Question: I want to get the data of an excel-file(from A2-A28--> first column) into my C# program. My code looks like this:
'''
using System.IO;
using Excel = Microsoft.Office.Interop.Excel;
private void btnEinlesen1_Click(object sender, EventArgs e)
{
ofd.Filter = "Excel (*.xls;*.xlsx)|*.xls;*.xlsx;|" + "All files (*.*)|*.*";
ofd.InitialDirectory = Environment.GetFolderPath(Environment.SpecialFolder.Personal);
ofd.Title = "Exceldatei offnen";
ofd.FileName = "";
DialogResult dr = ofd.ShowDialog();
if (dr == DialogResult.OK)
{
Excel.Application xlApp; //Excel starten
Excel.Workbook xlWorkBook; // Dokument anlegen
Excel.Worksheet xlWorkSheet; // Blatt anlagen
object misValue = System.Reflection.Missing.Value;
xlApp = new Excel.Application();
xlWorkBook = xlApp.Workbooks.Open(ofd.FileName, 0, true, 5, "", "", true, Microsoft.Office.Interop.Excel.XlPlatform.xlWindows, " ", false, false, 0, true, 1, 0);
xlWorkSheet = (Excel.Worksheet)xlWorkBook.Worksheets.get_Item(1); //Zugriff auf erstes Sheet
string aux = "";
for (int i = 2; i <= 28; i++)
{
aux += xlWorkSheet.get_Range("A" + i.ToString(), "A" + i.ToString()).Value.toString() + "/";
}
aux.ToArray(); //wandelt string aux in ein array um
MessageBox.Show(aux.ToString());
xlWorkBook.Close(true, misValue, misValue);
xlApp.Quit();
releaseObject(xlWorkSheet);
releaseObject(xlWorkBook);
releaseObject(xlApp);
}
}
private void releaseObject(object obj)
{
try
{
System.Runtime.InteropServices.Marshal.ReleaseComObject(obj);
obj = null;
}
catch (Exception ex)
{
obj = null;
MessageBox.Show("Unable to release the Object " + ex.ToString());
}
finally
{
GC.Collect();
}
}
}
'''
}
But every time 1 read in the excel file (where A2-A28 is full with numbers) i get an error:

what's the problem?
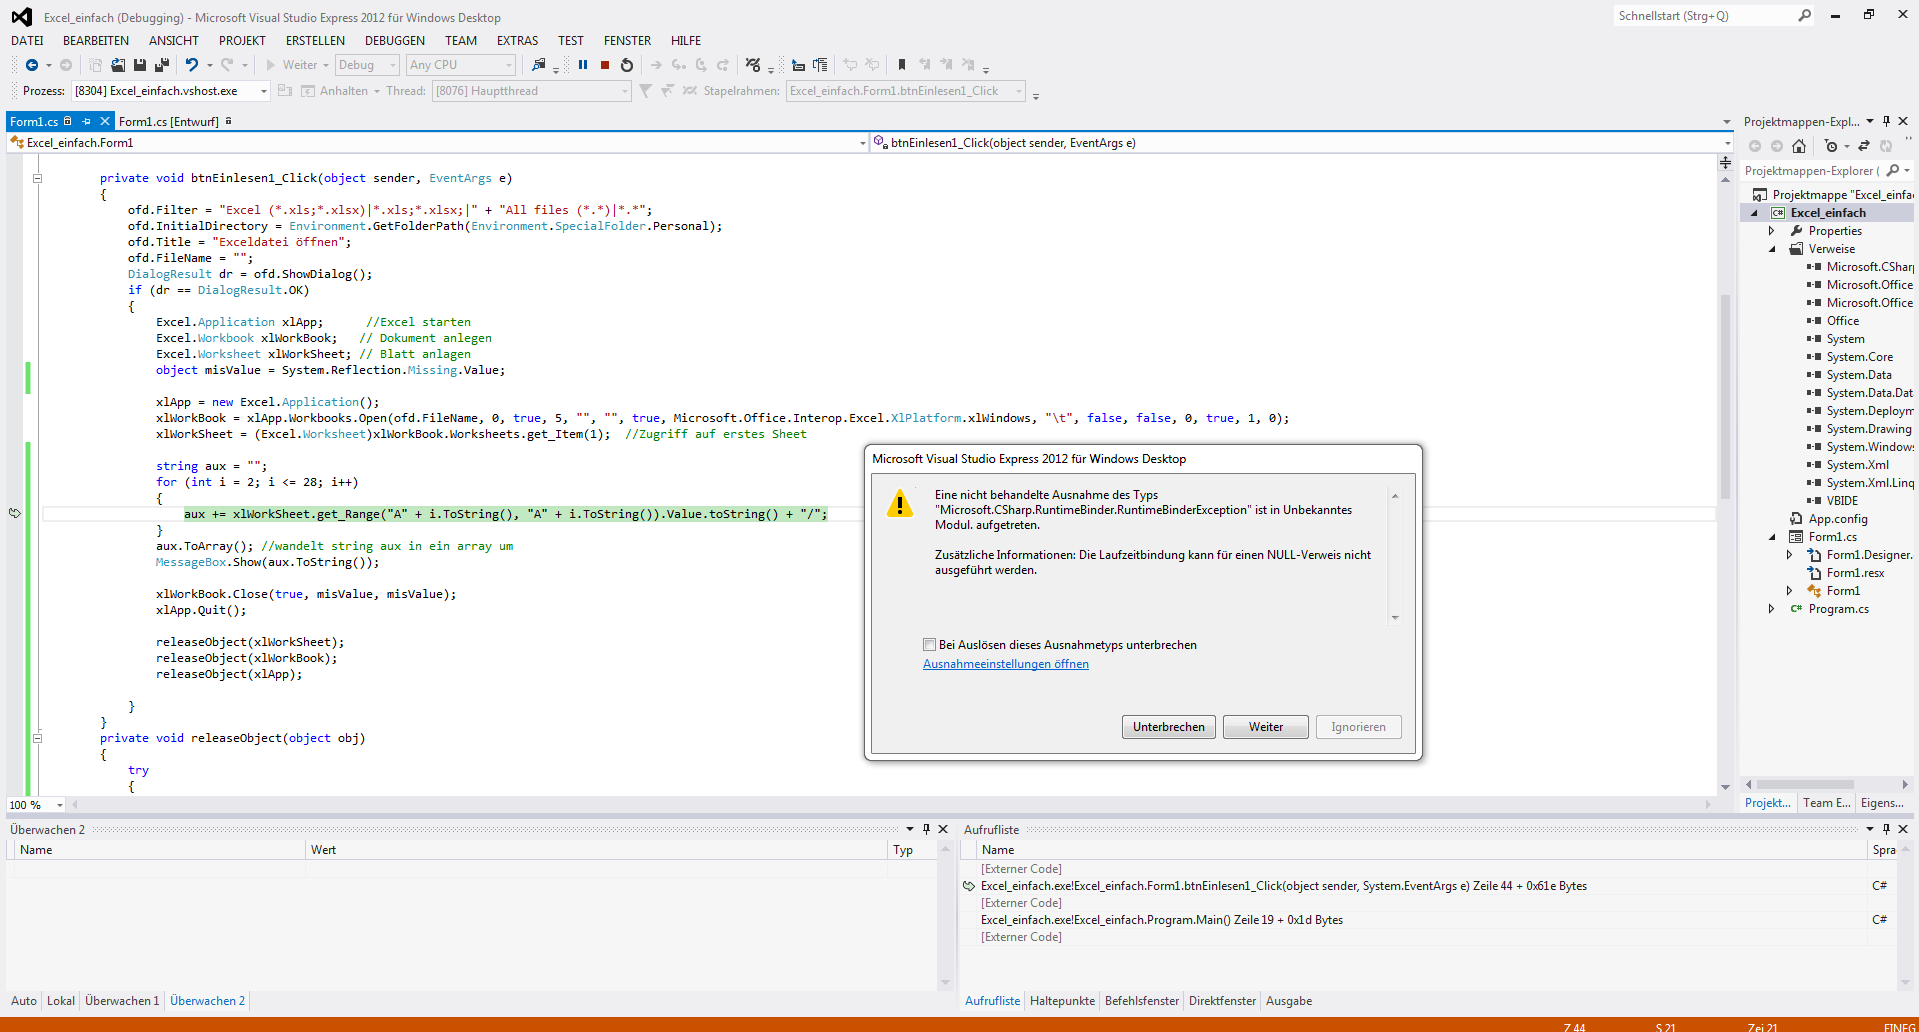
Answer: There is no need to loop with the 'get_Range' method.
Remove
'''
string aux = "";
for (int i = 2; i <= 28; i++)
{
aux += xlWorkSheet.get_Range("A" + i.ToString(), "A" + i.ToString()).Value.toString() + "/";
}
aux.ToArray(); //wandelt string aux in ein array um
'''
And just add this:
'''
Excel.Range xlRange = xlWorkSheet.get_Range("A2:A28", System.Reflection.Missing.Value);
System.Array dataArray = (System.Array)(xlRange.Cells.Value2);
'''